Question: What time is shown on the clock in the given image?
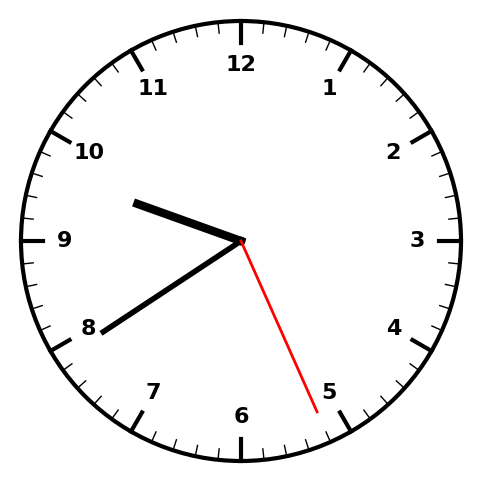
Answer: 09:39:26